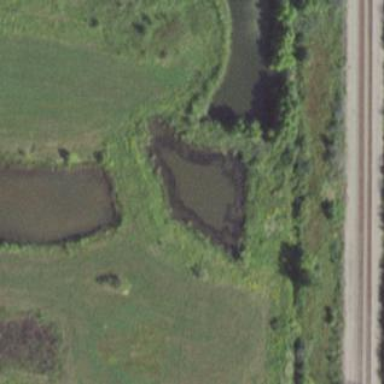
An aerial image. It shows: Pond surrounded by natural water.